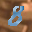
Label: 8